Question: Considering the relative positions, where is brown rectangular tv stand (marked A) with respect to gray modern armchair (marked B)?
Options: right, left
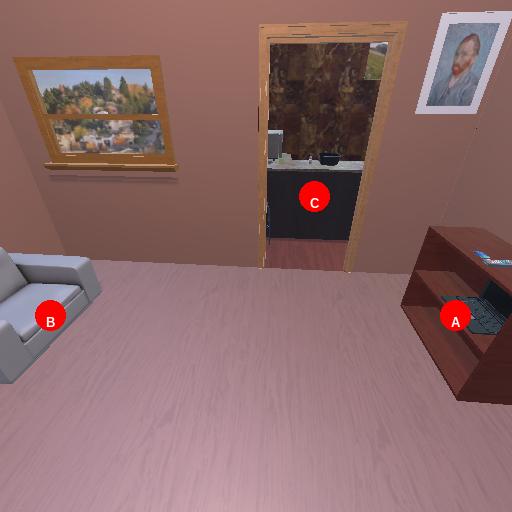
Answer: right